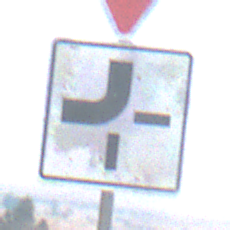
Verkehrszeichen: VerlaufVorfahrtsstrasse2
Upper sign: VorfahrtGewaehren
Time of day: Midday
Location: Outdoor (Nature)
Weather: Clear
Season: NotSpecified
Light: Natural